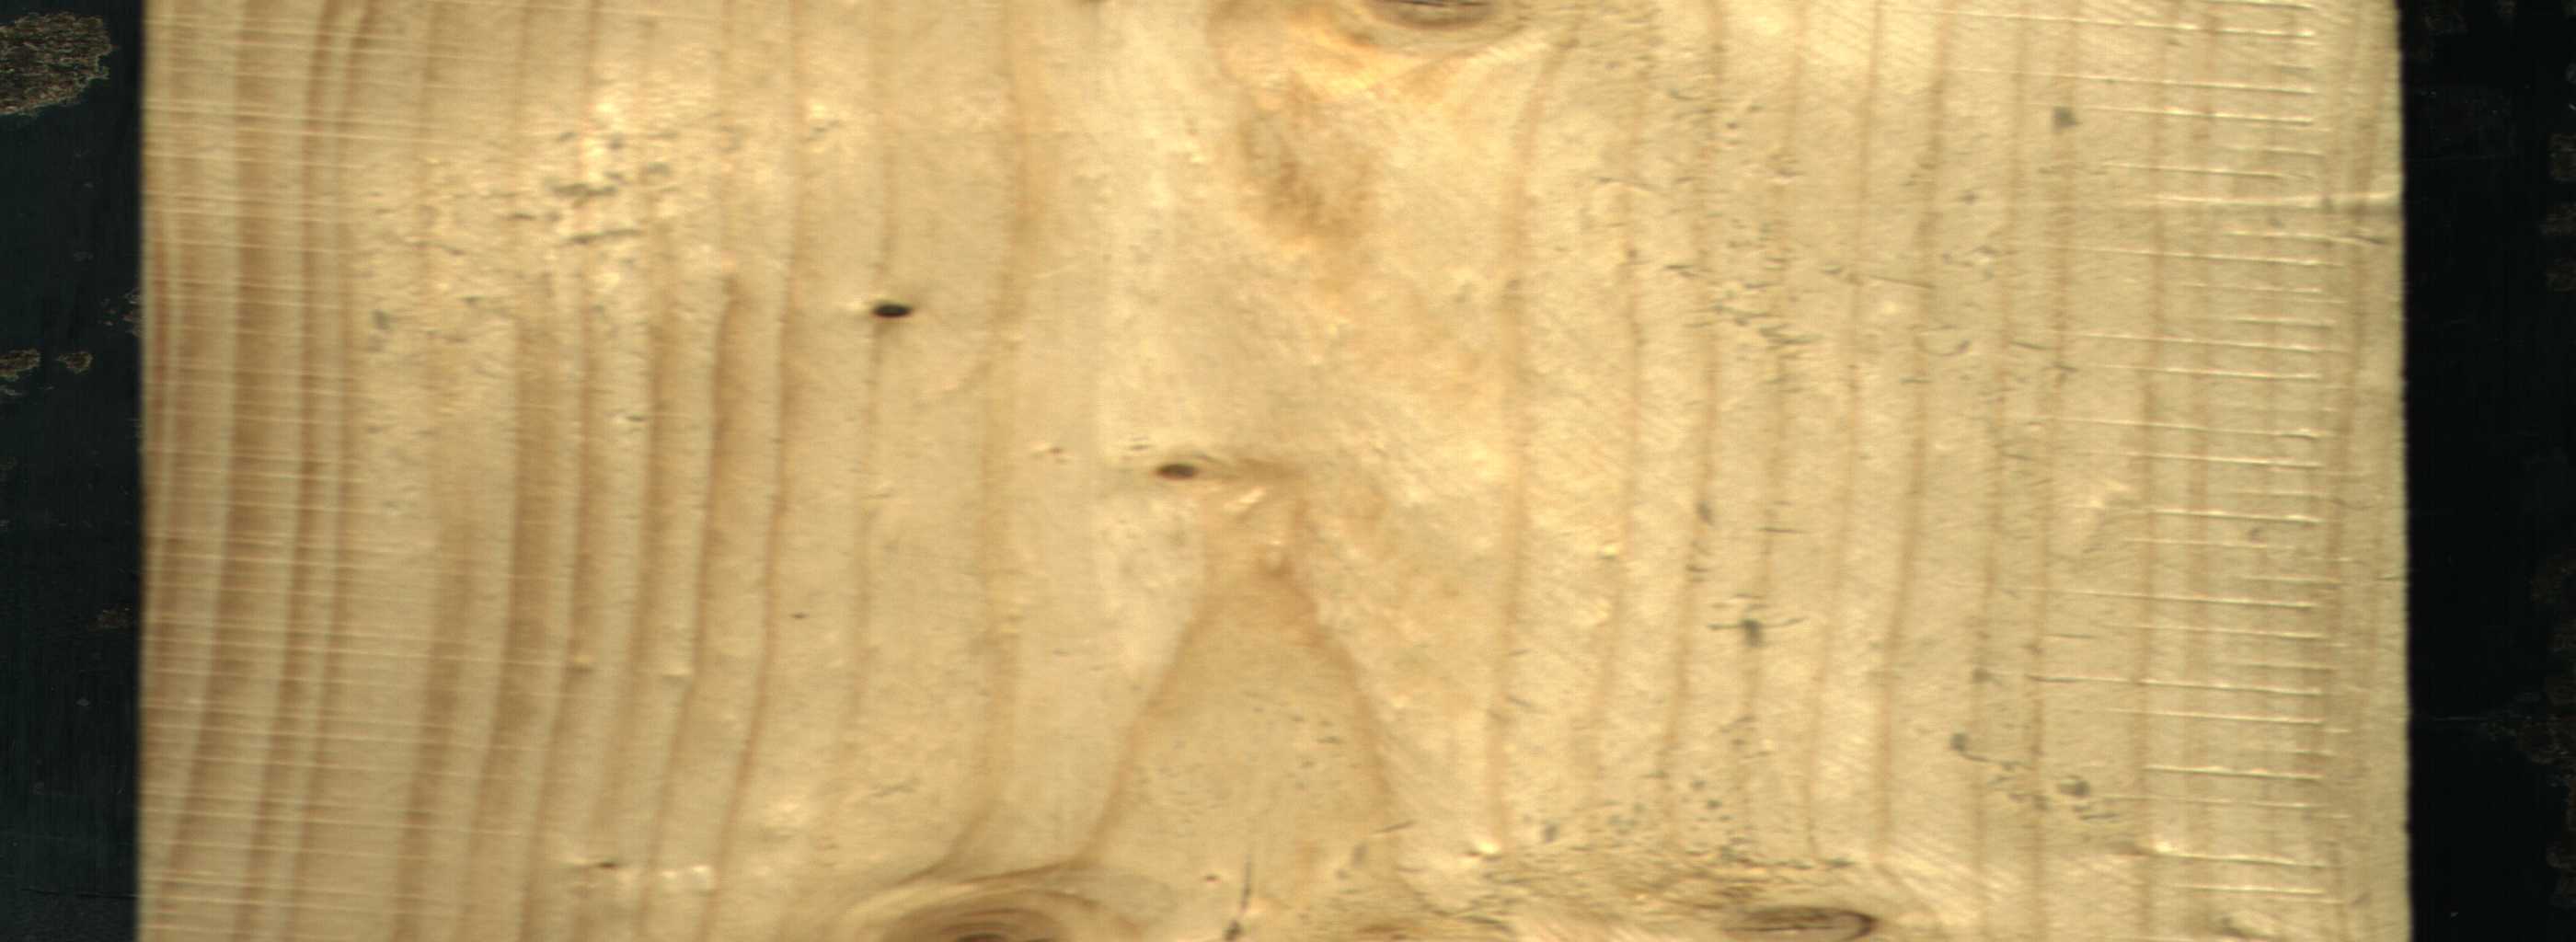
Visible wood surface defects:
Crack
Dead_Knot
Live_Knot
Live_Knot
Live_Knot
Live_Knot